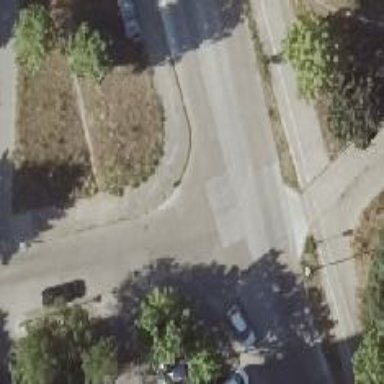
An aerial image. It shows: Residential road with concrete surface. There is cycle track on the left side.